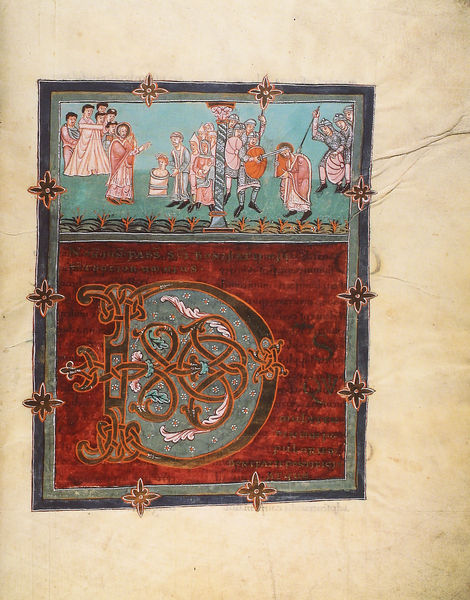
Titel: Fuldaer Sakramentar
Standort: Herkunftsort: Fulda (EU - D - H)
Institution: Göttingen, Niedersächsische Staats- und Universitätsbibliothek
Schlagwörter: mann, frauen, gelb, grün, menschen, blume, bunt, frau, männer, orange, säule, türkis, dame, rot, ornament, kleidung, rahmen, kirche, gewand, kind, schrift, papier, figuren, könig, buch, religion, schwert, buchstabe, soldat, initiale, ritter, verschlungen, mittelalter, kreuzzug, taufe, buchmalerei, runen, söldner, ketzer, ritterschlag, d